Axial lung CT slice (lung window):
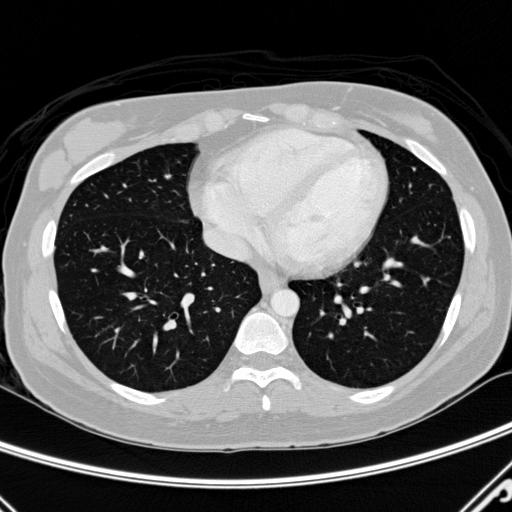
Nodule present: no